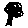
Label: tree